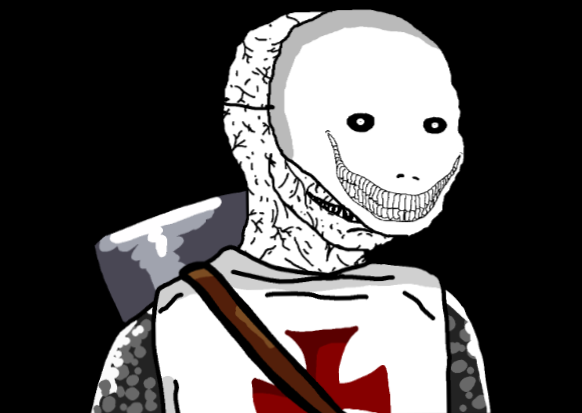
Label: 5_Oomer